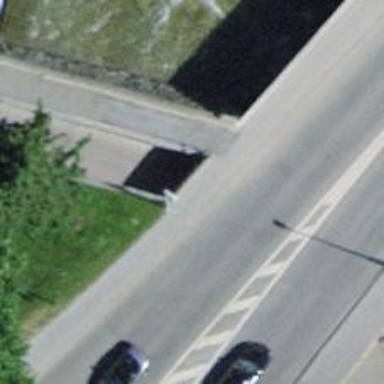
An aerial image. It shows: Tunnel footway.